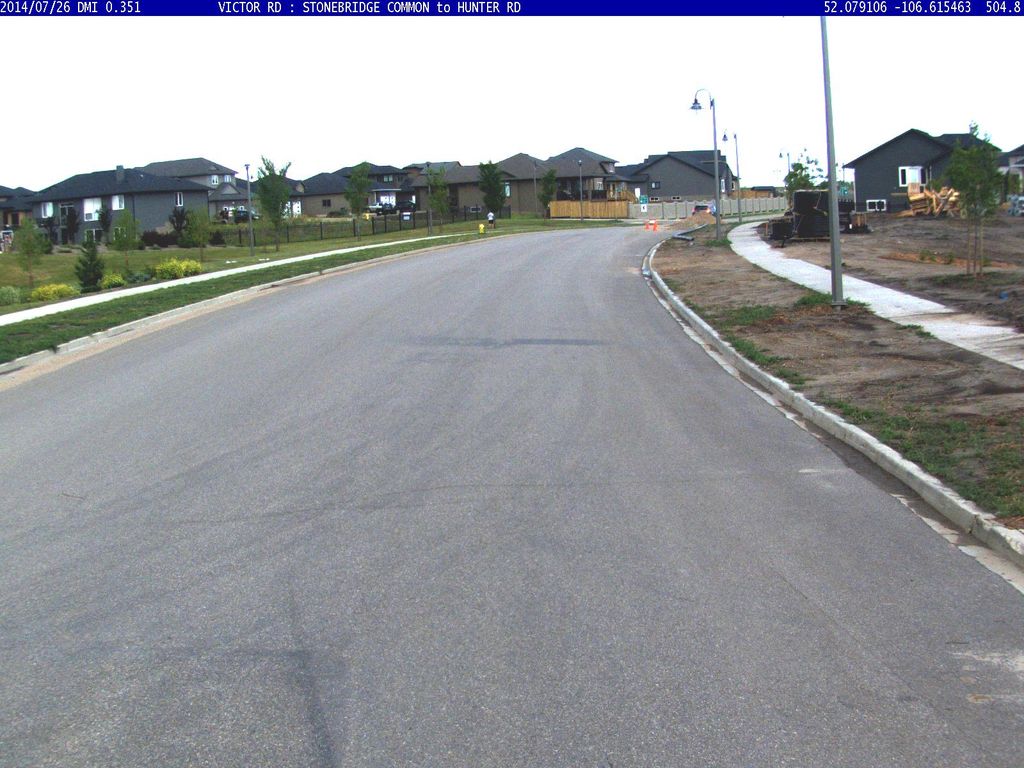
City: saskatoon